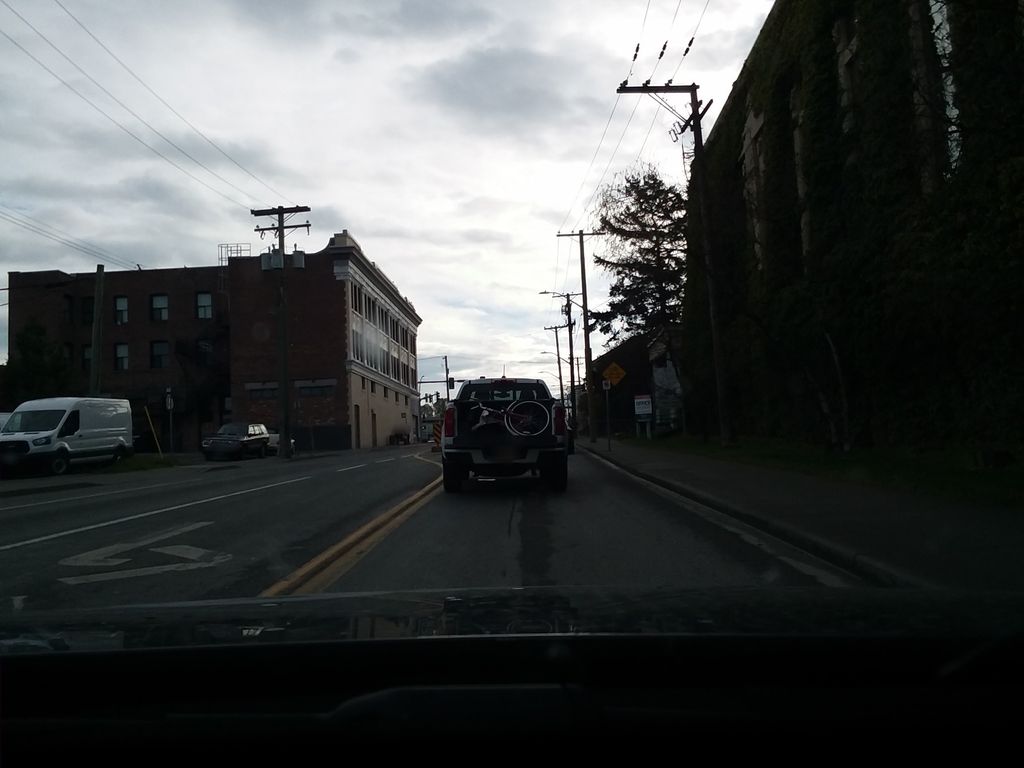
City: victoria